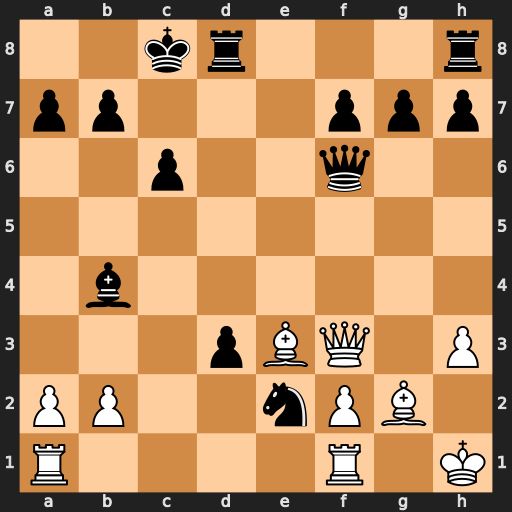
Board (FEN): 2kr3r/pp3ppp/2p2q2/8/1b6/3pBQ1P/PP2nPB1/R4R1K
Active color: w
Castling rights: -
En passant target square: -
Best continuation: Qg4+ Qe6 Qxb4